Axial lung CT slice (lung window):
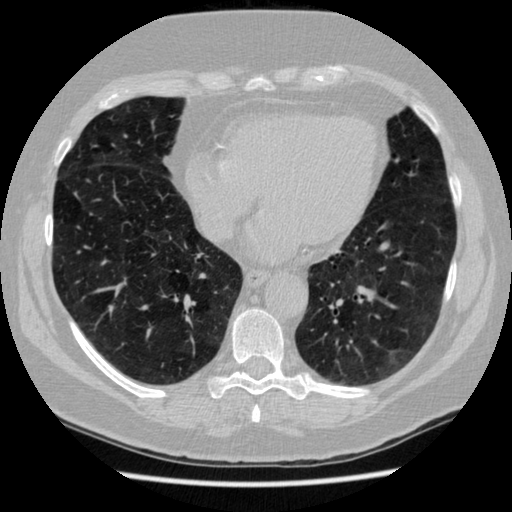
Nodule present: no